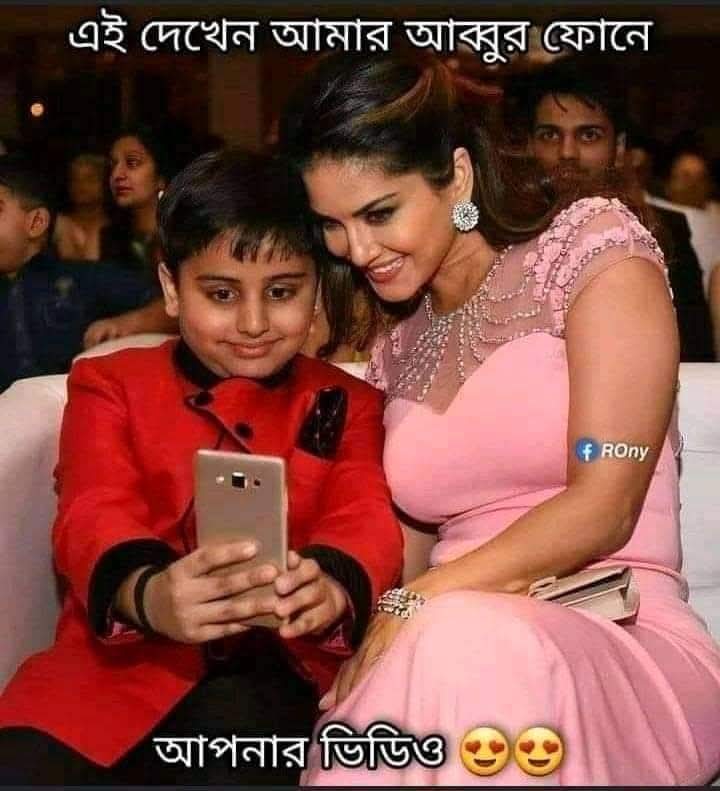
Text: এই দেখেন আমার আব্বুর ফোনে
আপনার ভিডিও
Label: Non Hate